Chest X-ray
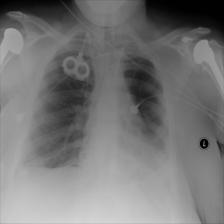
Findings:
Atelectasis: negative
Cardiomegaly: negative
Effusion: negative
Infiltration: negative
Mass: negative
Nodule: negative
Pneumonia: negative
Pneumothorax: negative
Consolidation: negative
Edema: negative
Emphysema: negative
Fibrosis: negative
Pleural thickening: negative
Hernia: negative